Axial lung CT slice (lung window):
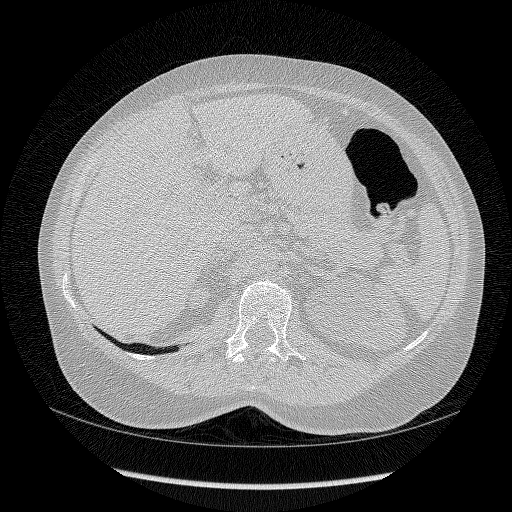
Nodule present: no